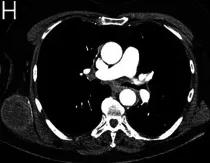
Rounded metastasis up to 10 mm in diameter in both lungs, tumor in the right dorsal muscle size 6x5 cm.
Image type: radiology (ct)